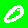
Digit: 0